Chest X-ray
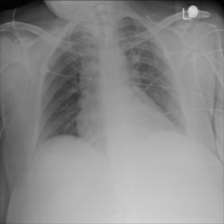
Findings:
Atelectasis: negative
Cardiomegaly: negative
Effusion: negative
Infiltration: negative
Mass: negative
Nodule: negative
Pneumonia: negative
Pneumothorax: negative
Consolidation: negative
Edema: negative
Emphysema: negative
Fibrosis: negative
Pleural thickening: negative
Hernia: negative